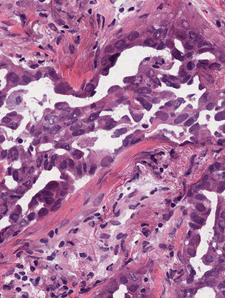
Tumor epithelial tissue: yes
Tumor-associated stroma tissue: yes
Normal tissue: no